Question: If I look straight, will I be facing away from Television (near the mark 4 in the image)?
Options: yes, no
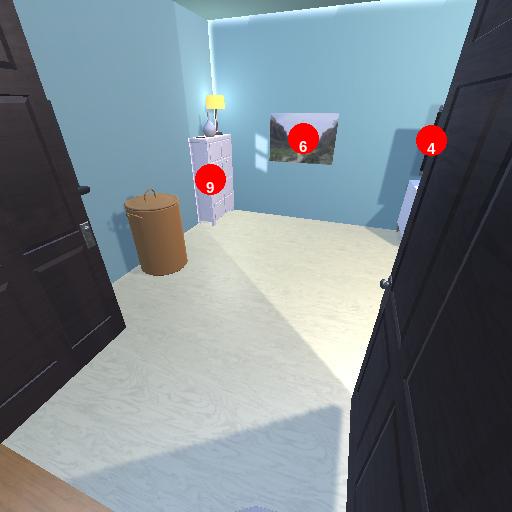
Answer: yes